Question: >
<URL>
I want to specify that my custom attribute only be valid on certain types (based on interface or base class).
Like this:

How can I do that?
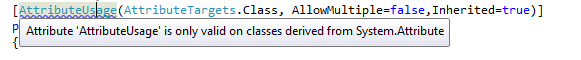
Answer: It sounds like you want to create an 'Attribute' which can only be applied to certain types in much the way that 'AttributeUsage' can only be applied to types deriving from 'Attribute'. Introducing this type of custom restriction is simply not possible. The particular error you're seeing is not because of a custom restriction, it's one that's simply hard wired into the compiler itself.